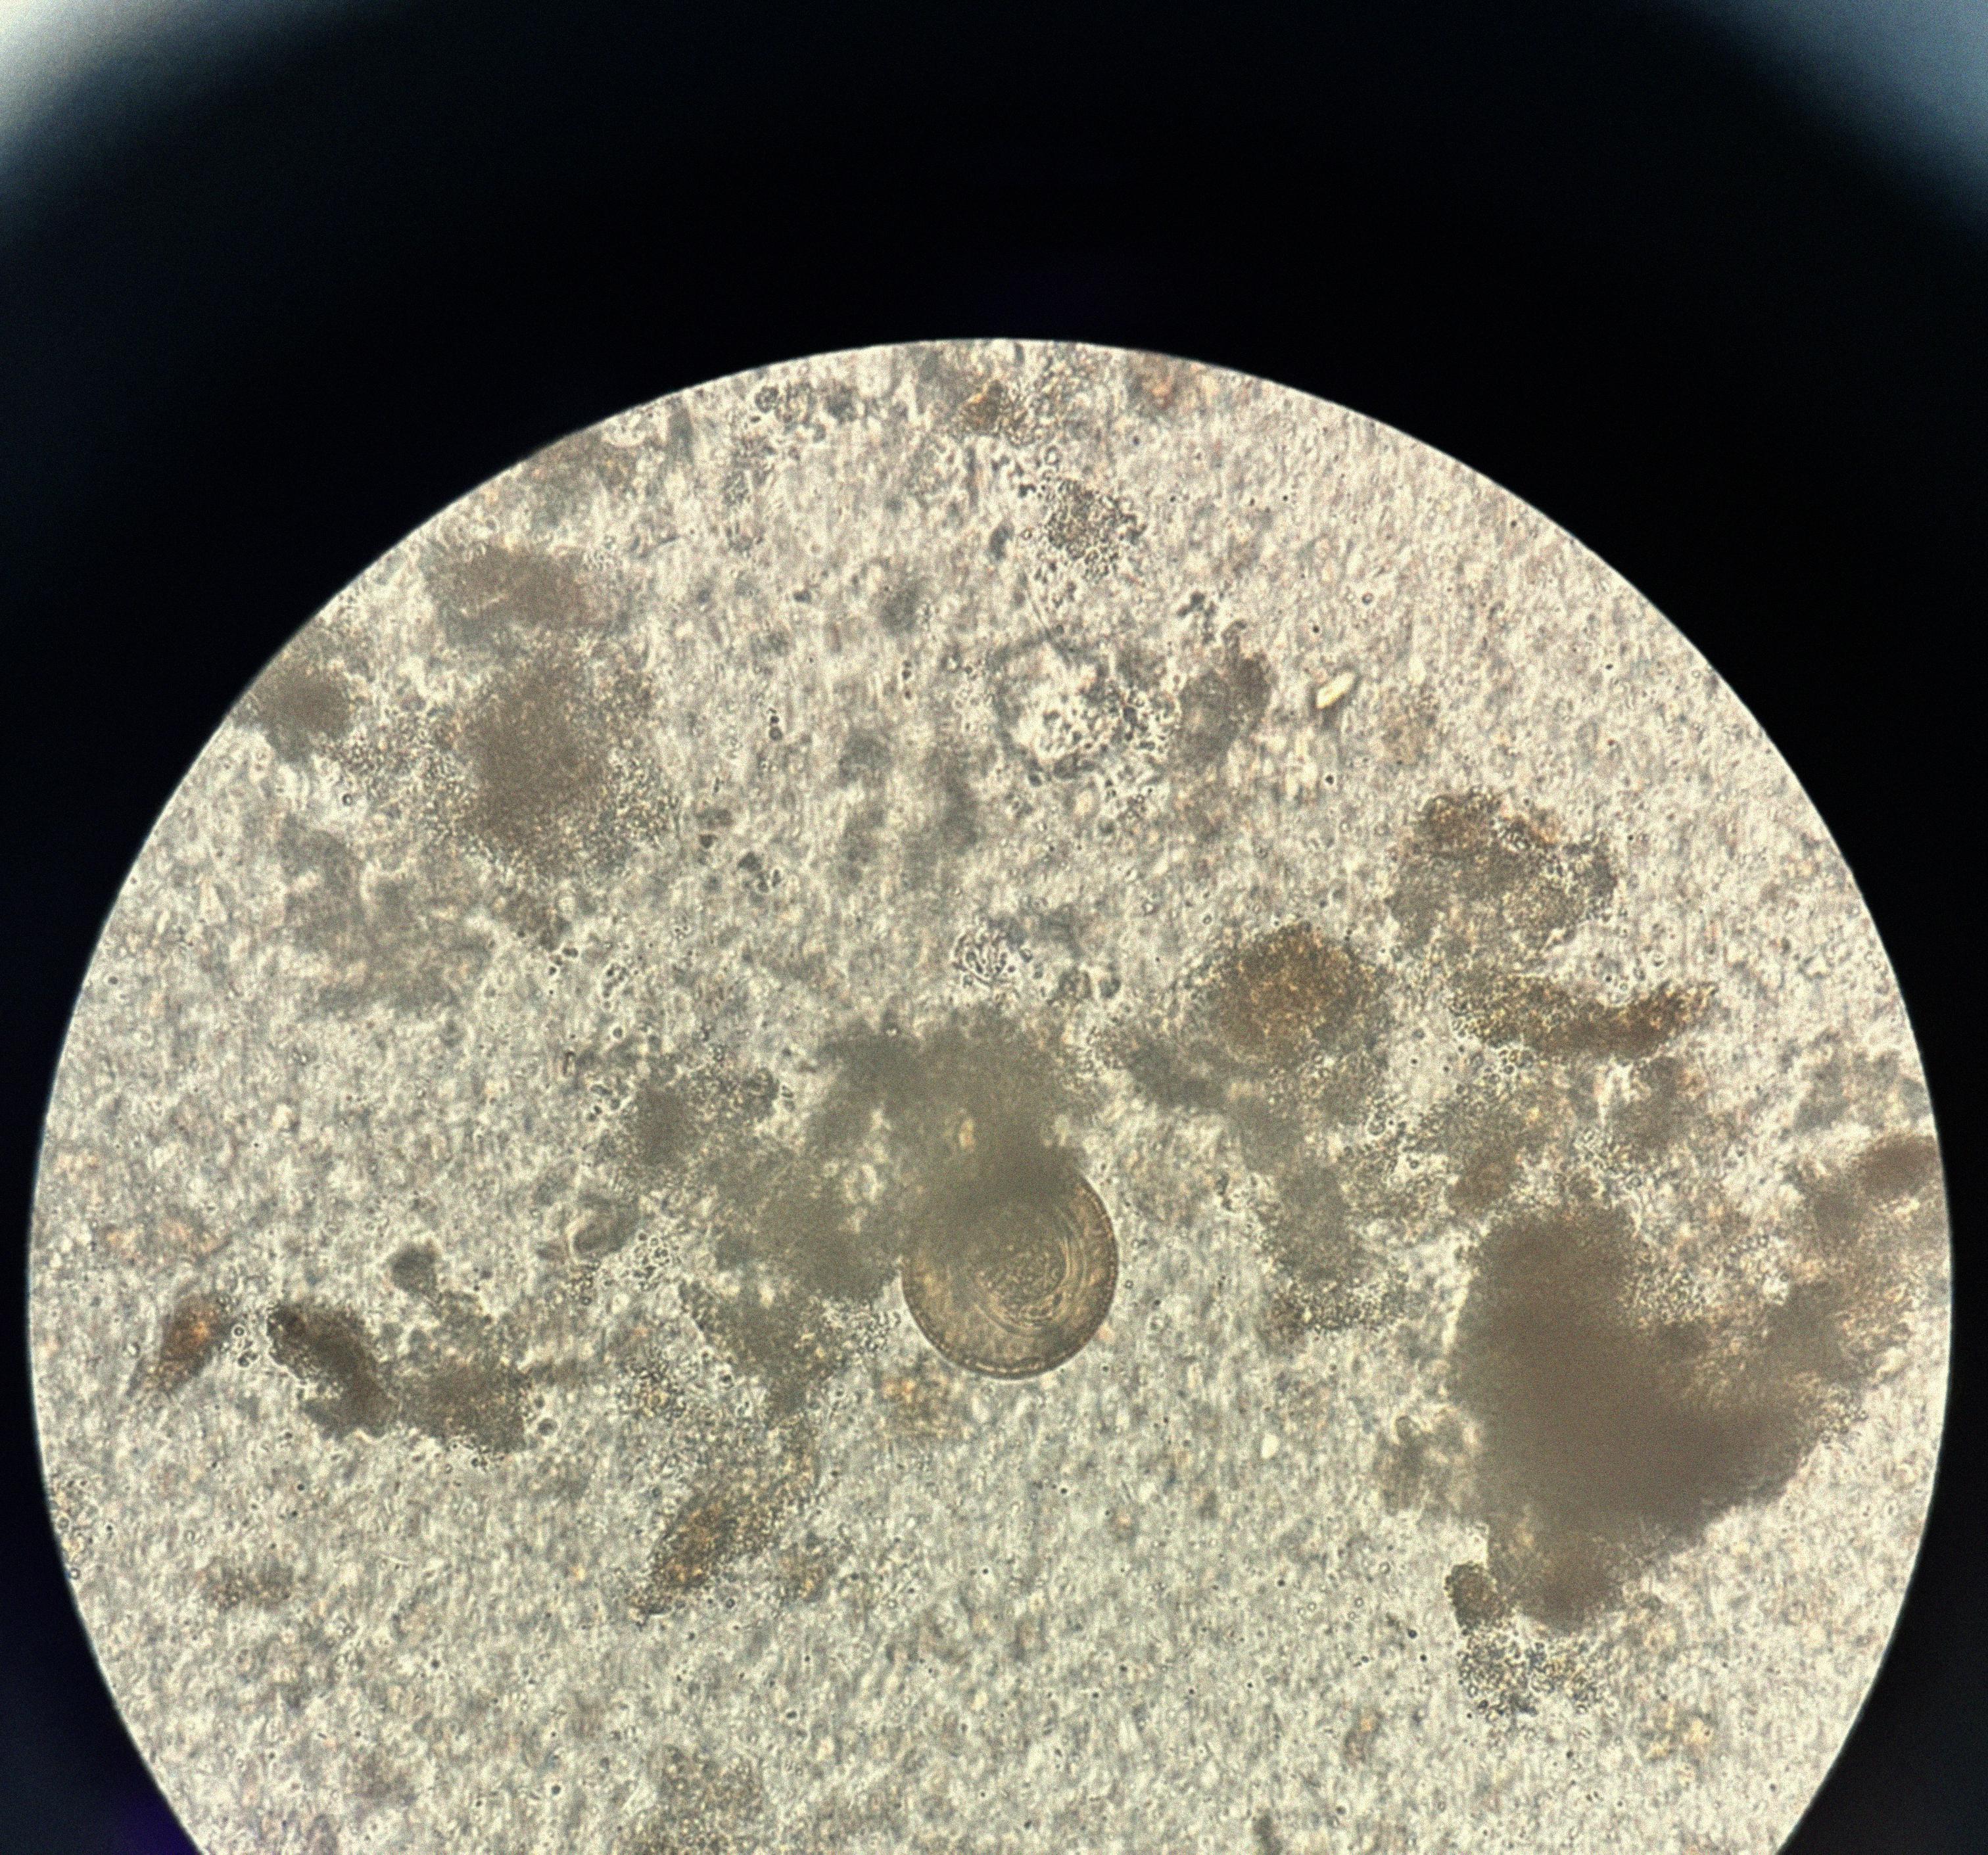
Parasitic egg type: Hymenolepis diminuta